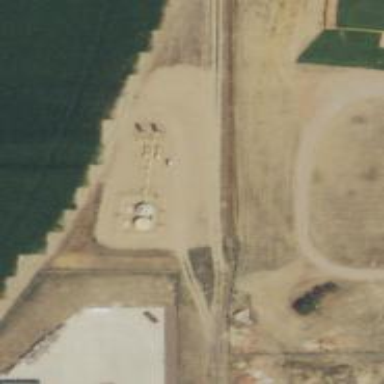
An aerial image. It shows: Storage tank with man-made structure.